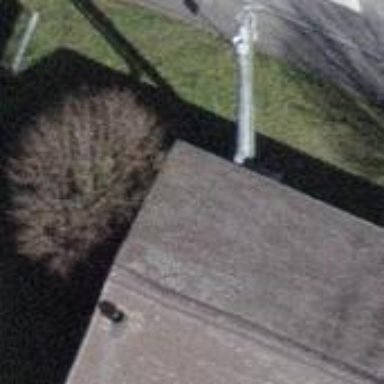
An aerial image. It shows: Communication tower.